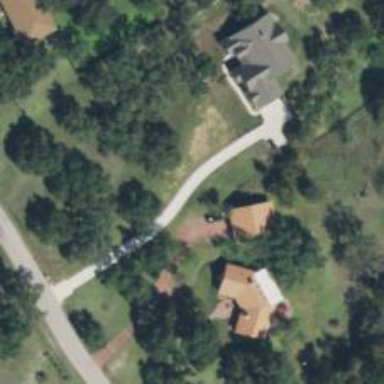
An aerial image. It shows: Driveway.